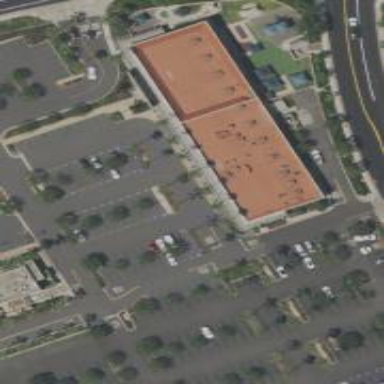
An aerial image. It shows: Parking space.